Interaction volume radius: 10 \u00c5
Interaction volume height: 10 \u00c5
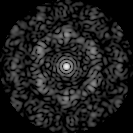
Disorder parameter: 0.7227